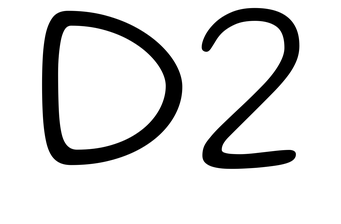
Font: Gluten_ExtraLight